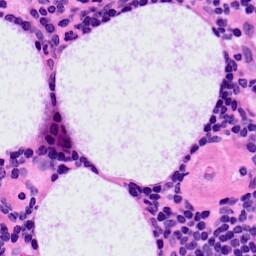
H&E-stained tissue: LymphNode